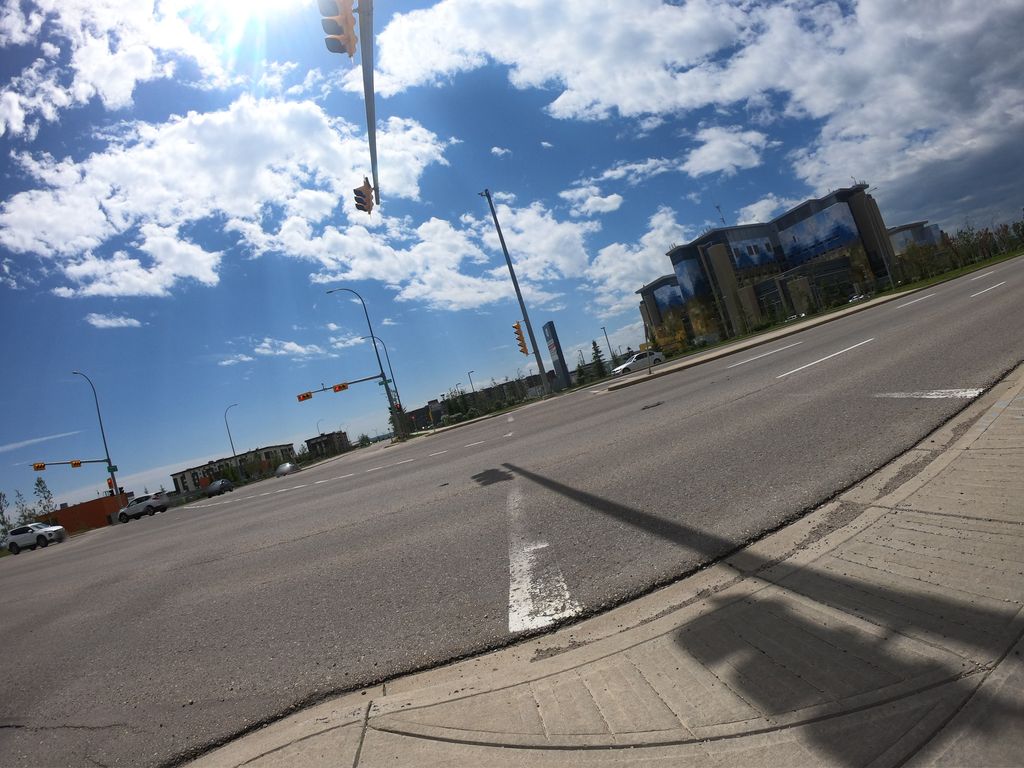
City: calgary